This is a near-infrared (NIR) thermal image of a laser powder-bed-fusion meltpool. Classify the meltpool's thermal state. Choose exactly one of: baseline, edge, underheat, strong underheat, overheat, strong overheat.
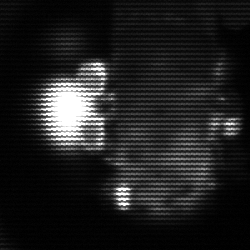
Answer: strong underheat